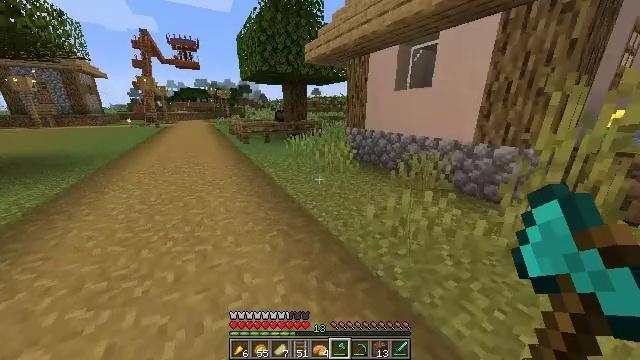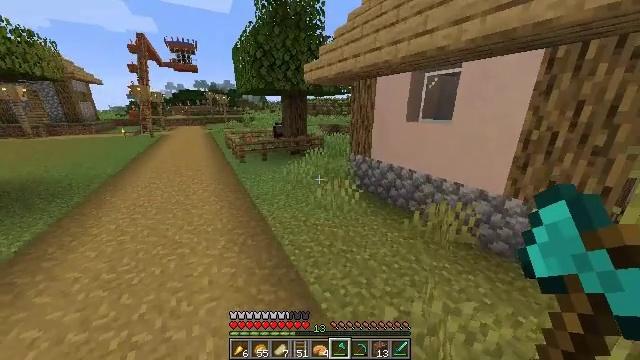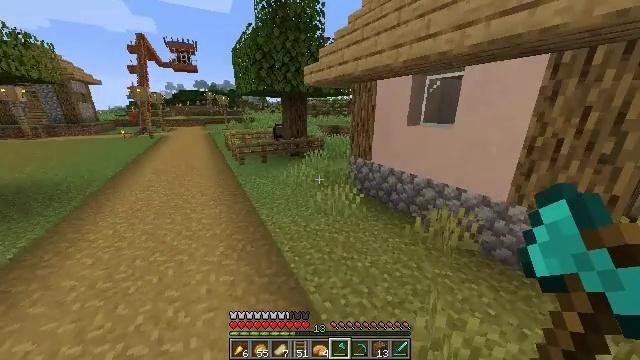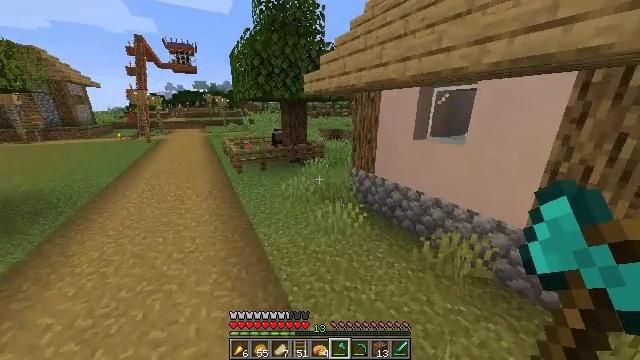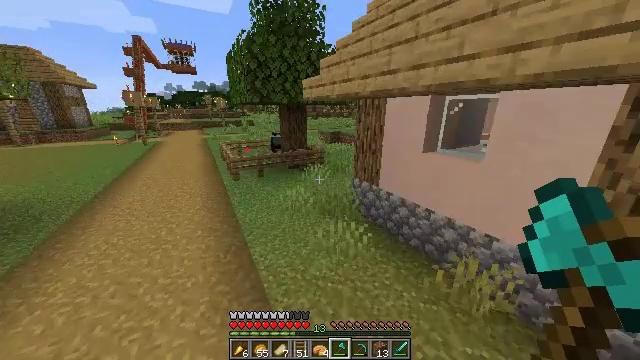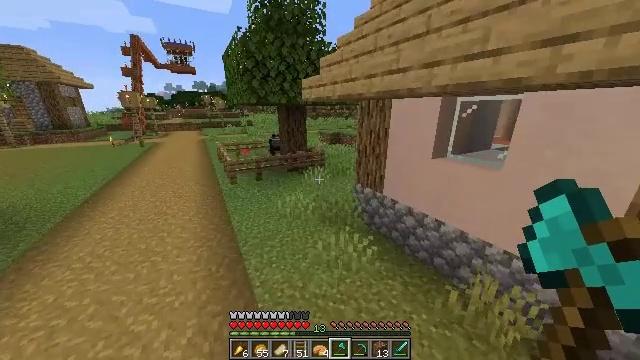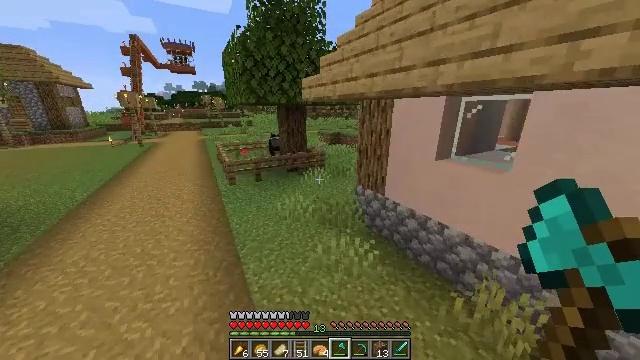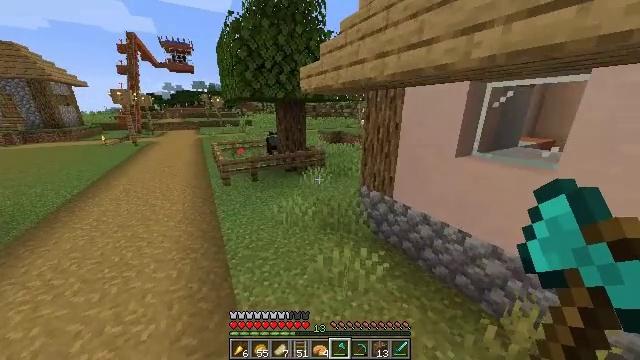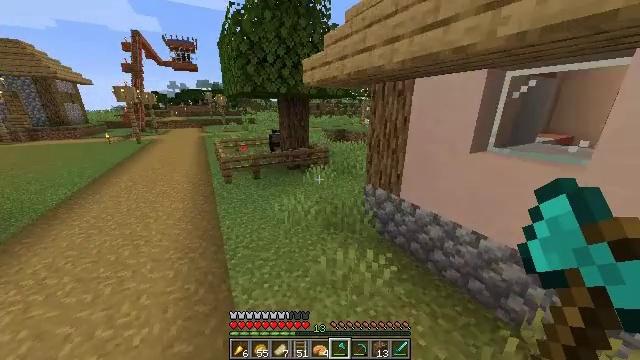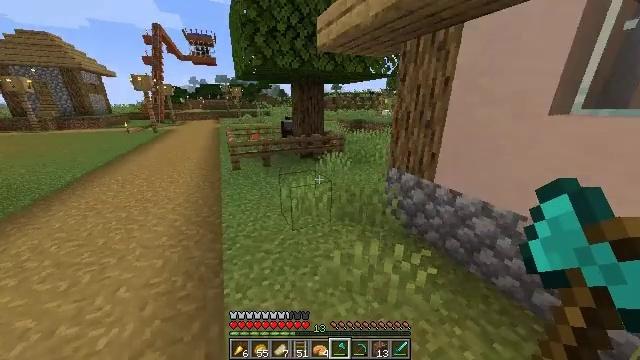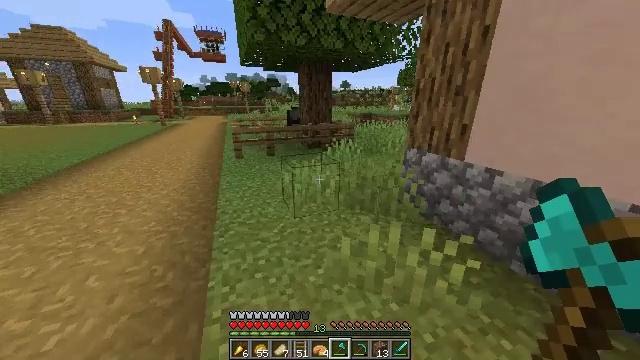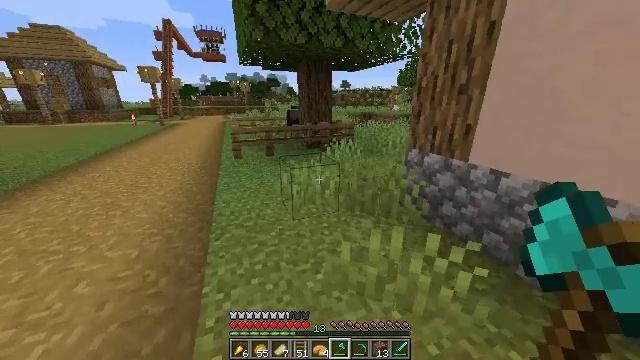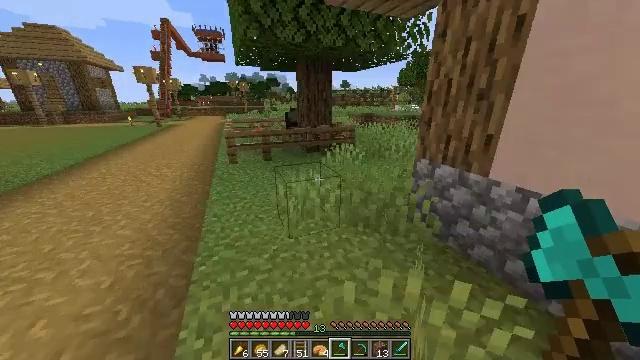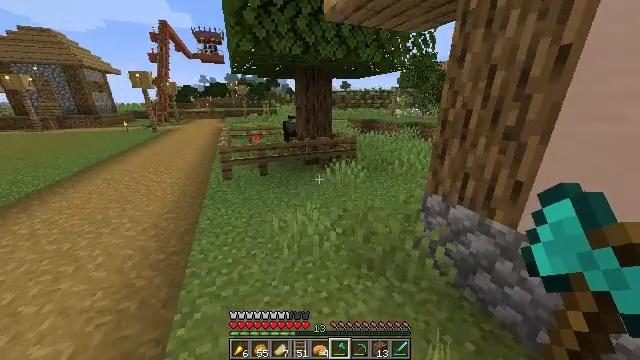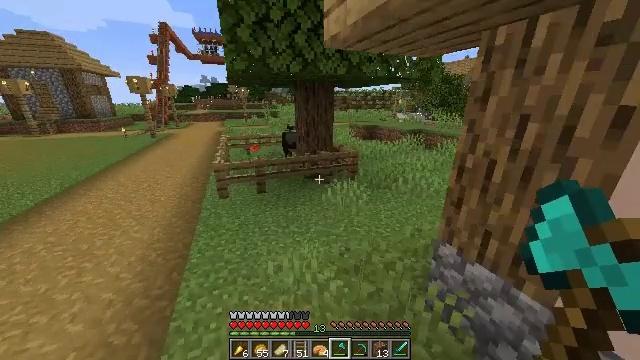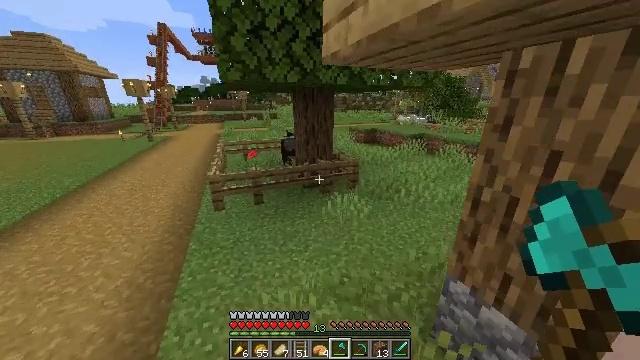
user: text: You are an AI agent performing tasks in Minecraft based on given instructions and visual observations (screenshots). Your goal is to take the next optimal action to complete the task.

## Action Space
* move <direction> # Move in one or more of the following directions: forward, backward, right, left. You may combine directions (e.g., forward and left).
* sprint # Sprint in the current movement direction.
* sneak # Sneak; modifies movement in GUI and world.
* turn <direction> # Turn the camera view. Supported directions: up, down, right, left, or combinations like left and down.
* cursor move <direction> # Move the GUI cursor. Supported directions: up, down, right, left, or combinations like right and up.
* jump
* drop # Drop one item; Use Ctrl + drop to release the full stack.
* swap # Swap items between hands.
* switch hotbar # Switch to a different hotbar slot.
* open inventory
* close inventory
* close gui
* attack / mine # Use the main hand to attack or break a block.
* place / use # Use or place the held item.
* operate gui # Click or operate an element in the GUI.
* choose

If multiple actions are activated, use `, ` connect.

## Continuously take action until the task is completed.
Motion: motion action
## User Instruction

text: Destroy the wheat to collect it.
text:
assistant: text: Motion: move forward, jump
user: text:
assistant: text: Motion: move forward, jump
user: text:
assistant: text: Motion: move forward, jump
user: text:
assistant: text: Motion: move forward, jump
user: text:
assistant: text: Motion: move forward, jump
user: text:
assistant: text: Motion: move forward, jump
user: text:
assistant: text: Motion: move forward, jump
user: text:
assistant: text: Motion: move forward, jump
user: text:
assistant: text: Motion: move forward, sprint, turn left and down, jump
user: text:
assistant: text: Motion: move forward, sprint, turn left, jump
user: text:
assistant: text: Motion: move forward, sprint, jump
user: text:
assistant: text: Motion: move forward, sprint, jump
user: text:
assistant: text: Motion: move forward, jump
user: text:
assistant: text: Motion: move forward, jump
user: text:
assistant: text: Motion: move forward, jump
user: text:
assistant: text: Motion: move forward, jump
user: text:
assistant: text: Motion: move forward, jump
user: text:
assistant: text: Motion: move forward, turn right, jump
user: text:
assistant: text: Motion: move forward, turn right
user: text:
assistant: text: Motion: move forward, turn right
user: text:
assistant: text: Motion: move forward, turn right
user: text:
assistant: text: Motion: move forward, sprint, turn right and up
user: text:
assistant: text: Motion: move forward, sprint, turn right
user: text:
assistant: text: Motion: move forward, sprint, turn right
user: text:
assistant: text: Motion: move forward, sprint
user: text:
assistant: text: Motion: move forward, turn right
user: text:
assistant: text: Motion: move forward, turn right
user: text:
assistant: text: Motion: move forward, sprint, turn right
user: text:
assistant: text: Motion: move forward, sprint
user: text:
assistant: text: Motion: move forward, sprint